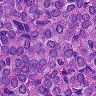
Metastatic tissue present: yes